Question: I want to make i smiley box like live messenger.

How can i do that? I want to get the selected picture?
Thanks?
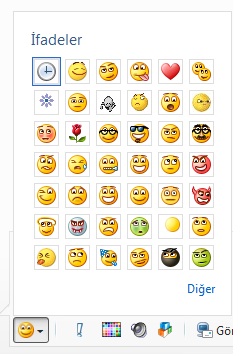
Answer: I would use a <URL> control and then I'd create my own control inhrited form a panel to show the smiles contained in a picturebox when will happen the click on the ToolStripSplitButton.
I tried to simulate the behaviour you would like to do. So here is some code:
'''
public partial class Form1 : Form
{
public Form1()
{
InitializeComponent();
this.SuspendLayout();
List<Bitmap> Smiles = new List<Bitmap>(); //Add images
ToolStripSplitButton _toolStripSplitButton = new ToolStripSplitButton();
_toolStripSplitButton.Size = new Size(23, 23);
//_toolStripSplitButton.Image = myImage; //Add the image of the stripSplitButton
ToolStrip _toolStrip = new ToolStrip();
_toolStrip.Size = new Size(ClientSize.Width, 10);
_toolStrip.Location = new Point(0, this.ClientSize.Height - _toolStrip.Height);
_toolStrip.BackColor = Color.LightGray;
_toolStrip.Dock = DockStyle.Bottom;
_toolStrip.Items.AddRange(new ToolStripItem[] { _toolStripSplitButton });
SmileBox smilebox = new SmileBox(new Point(_toolStripSplitButton.Bounds.Location.X, _toolStrip.Location.Y - 18), 6);
smilebox.Visible = false;
Controls.Add(smilebox);
foreach (Bitmap bmp in Smiles)
smilebox.AddItem(bmp);
_toolStripSplitButton.Click += new EventHandler(delegate(object sender, EventArgs e)
{
smilebox.Visible = true;
});
Click += new EventHandler(delegate(object sender, EventArgs e)
{
smilebox.Visible = false;
});
this.Controls.Add(_toolStrip);
this.ResumeLayout();
}
void Form1_Click(object sender, EventArgs e)
{
throw new NotImplementedException();
}
}
class SmileBox : Panel
{
public List<Item> Items
{
get;
set;
}
Size _ItemSpace = new Size(20, 20);
Point _ItemLocation;
int _rowelements = 0;
public SmileBox(Point Location, int RowElements)
{
BackColor = Color.LightGray;
Height = _ItemSpace.Height;
Width = _ItemSpace.Width * RowElements;
this.Location = new Point(Location.X, Location.Y - Height);
_ItemLocation = new Point(0, 0);
_rowelements = RowElements;
}
int count = 1;
public void AddItem(Bitmap Image)
{
Item item = new Item(_ItemSpace, _ItemLocation, Image);
if (_ItemLocation.X + _ItemSpace.Width >= Width)
_ItemLocation = new Point(0, _ItemLocation.Y);
else
_ItemLocation = new Point(_ItemLocation.X + _ItemSpace.Width, _ItemLocation.Y);
if (count == _rowelements)
{
_ItemLocation = new Point(_ItemLocation.X, _ItemLocation.Y + _ItemSpace.Height);
Height += _ItemSpace.Height;
Location = new Point(Location.X, Location.Y - _ItemSpace.Height);
count = 0;
}
count++;
Controls.Add(item);
}
}
class Item : PictureBox
{
int _BorderSpace = 2;
public Item(Size Size, Point Location, Bitmap Image)
{
this.Size = new Size(Size.Width - 2 * _BorderSpace, Size.Height - 2 * _BorderSpace);
this.Location = new Point(Location.X + _BorderSpace, Location.Y + _BorderSpace);
this.Image = new Bitmap(Image, this.ClientSize);
Click += new EventHandler(delegate(object sender, EventArgs e)
{
//Here what do you want to do when the user click on the smile
});
MouseEnter += new EventHandler(delegate(object sender, EventArgs e)
{
Focus();
Invalidate();
});
}
protected override void OnMouseDown(MouseEventArgs e)
{
this.Focus();
base.OnMouseDown(e);
}
protected override void OnEnter(EventArgs e)
{
this.Invalidate();
base.OnEnter(e);
}
protected override void OnLeave(EventArgs e)
{
this.Invalidate();
base.OnLeave(e);
}
protected override void OnPaint(PaintEventArgs pe)
{
base.OnPaint(pe);
if (this.Focused)
{
ClientRectangle.Inflate(-1, -1);
Rectangle rect = ClientRectangle;
ControlPaint.DrawFocusRectangle(pe.Graphics, rect);
}
}
}
'''
Here is a snapshot of what create this code:

And when you are over a smile:

And here you can click on single item.